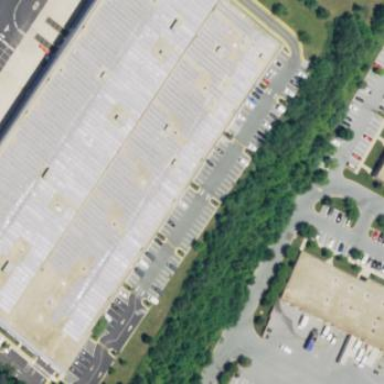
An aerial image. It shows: Warehouse.